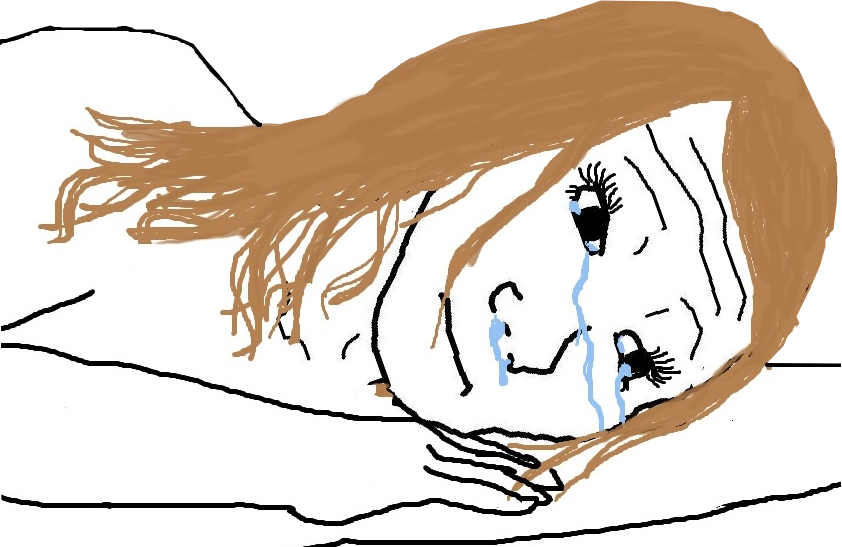
Label: 5_Crying_Wojak